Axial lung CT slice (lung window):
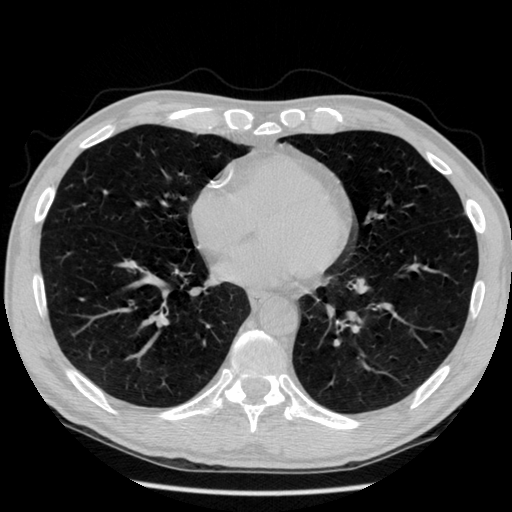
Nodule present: no